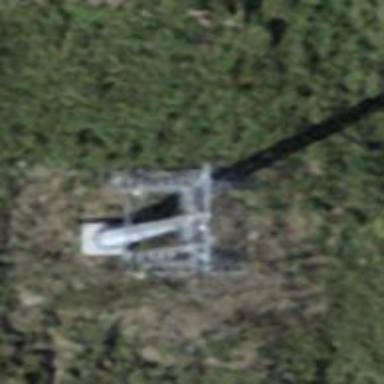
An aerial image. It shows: Pylon used for aerialway.